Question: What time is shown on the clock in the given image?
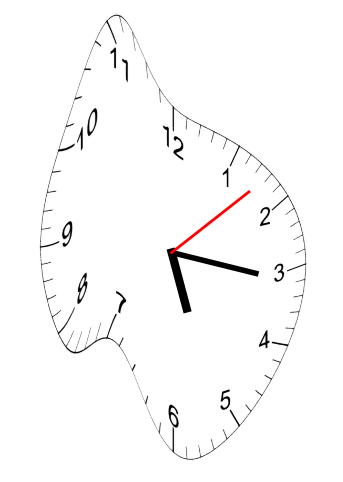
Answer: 05:16:08